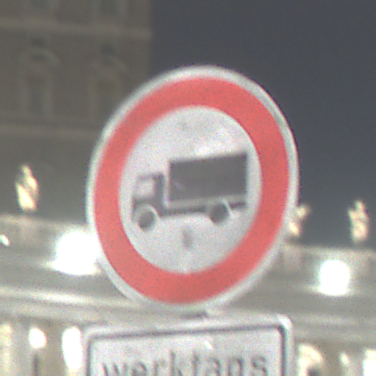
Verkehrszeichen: VerbotFuerKraftfahrzeugeUeberDreiKommaFuenfTonnen
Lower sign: ZeitangabenMitBeschraenkungAufWochentage7
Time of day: Night
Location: Outdoor (Urban)
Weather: PartlyCloudy
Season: NotSpecified
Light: Artificial